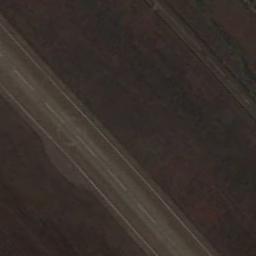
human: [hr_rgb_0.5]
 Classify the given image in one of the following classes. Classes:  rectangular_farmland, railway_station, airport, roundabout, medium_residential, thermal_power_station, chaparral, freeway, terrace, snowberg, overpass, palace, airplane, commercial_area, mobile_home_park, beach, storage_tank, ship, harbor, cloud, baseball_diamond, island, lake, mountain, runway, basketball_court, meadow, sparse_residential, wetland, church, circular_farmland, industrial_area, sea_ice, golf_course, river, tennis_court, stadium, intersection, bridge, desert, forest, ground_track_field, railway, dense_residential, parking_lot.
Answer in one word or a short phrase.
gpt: runway